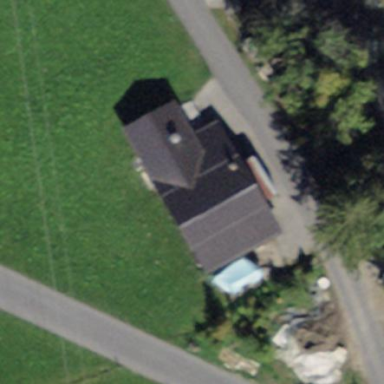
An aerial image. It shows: Barn.